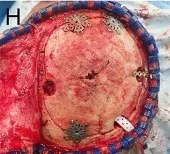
Was fixed back in situ with plates and screws.
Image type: medical_photograph (other_medical_photograph)